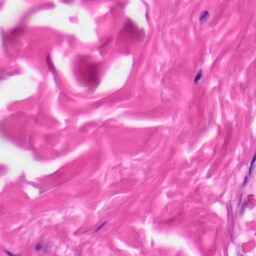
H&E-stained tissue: Skin